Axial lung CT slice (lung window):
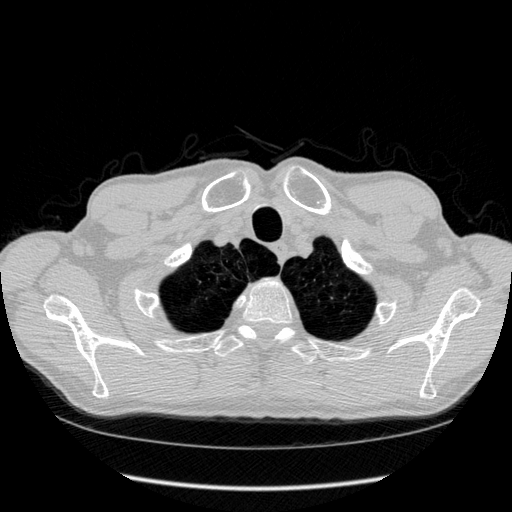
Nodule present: no